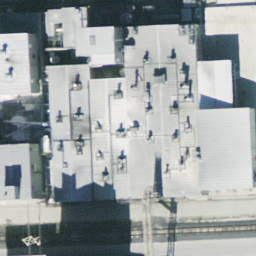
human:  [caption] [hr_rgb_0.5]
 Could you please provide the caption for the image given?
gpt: Some buildings with grey roofs arranged compactly .

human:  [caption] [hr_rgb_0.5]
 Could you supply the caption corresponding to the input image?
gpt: Some buildings with grey roofs pressed together .

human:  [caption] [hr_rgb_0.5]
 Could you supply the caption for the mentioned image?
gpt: There are some buildings pressed together .

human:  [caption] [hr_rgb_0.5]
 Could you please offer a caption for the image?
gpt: There are some buildings with grey roofs .

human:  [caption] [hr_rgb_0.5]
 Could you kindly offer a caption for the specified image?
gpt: Buildings pressed together .